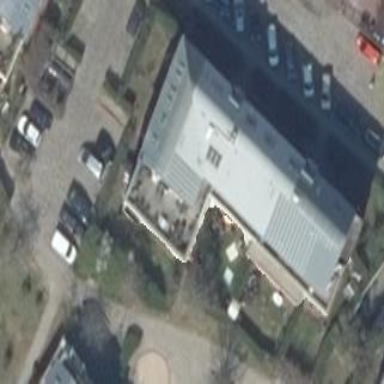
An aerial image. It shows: Apartments building with round gabled roof.